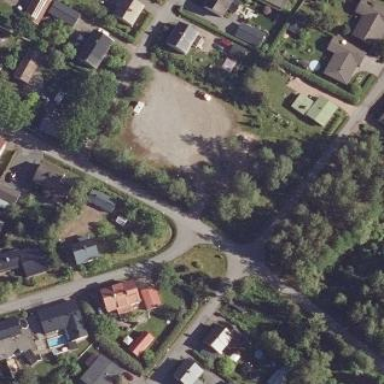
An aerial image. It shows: Playground area for leisure land.